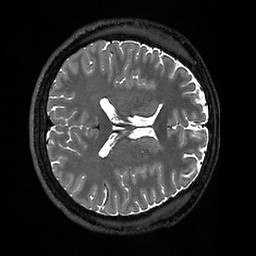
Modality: T2w
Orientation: axial
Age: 22
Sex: male
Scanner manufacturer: ge
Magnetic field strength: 3 T
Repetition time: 3.202 s
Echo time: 0.06663 s